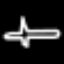
Label: airplane